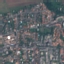
Land use / land cover class: Residential